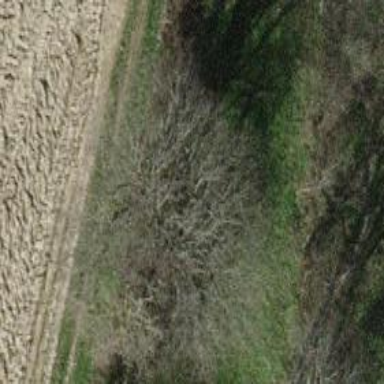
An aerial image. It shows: Row of trees in natural setting.